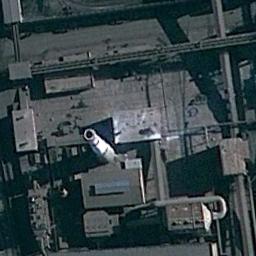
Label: thermal_power_station